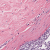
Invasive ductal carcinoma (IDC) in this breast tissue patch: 0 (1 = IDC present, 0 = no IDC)